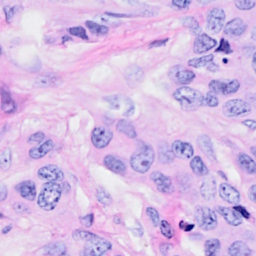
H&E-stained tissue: Breast